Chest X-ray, PA view. Patient: 31 years old, sex F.
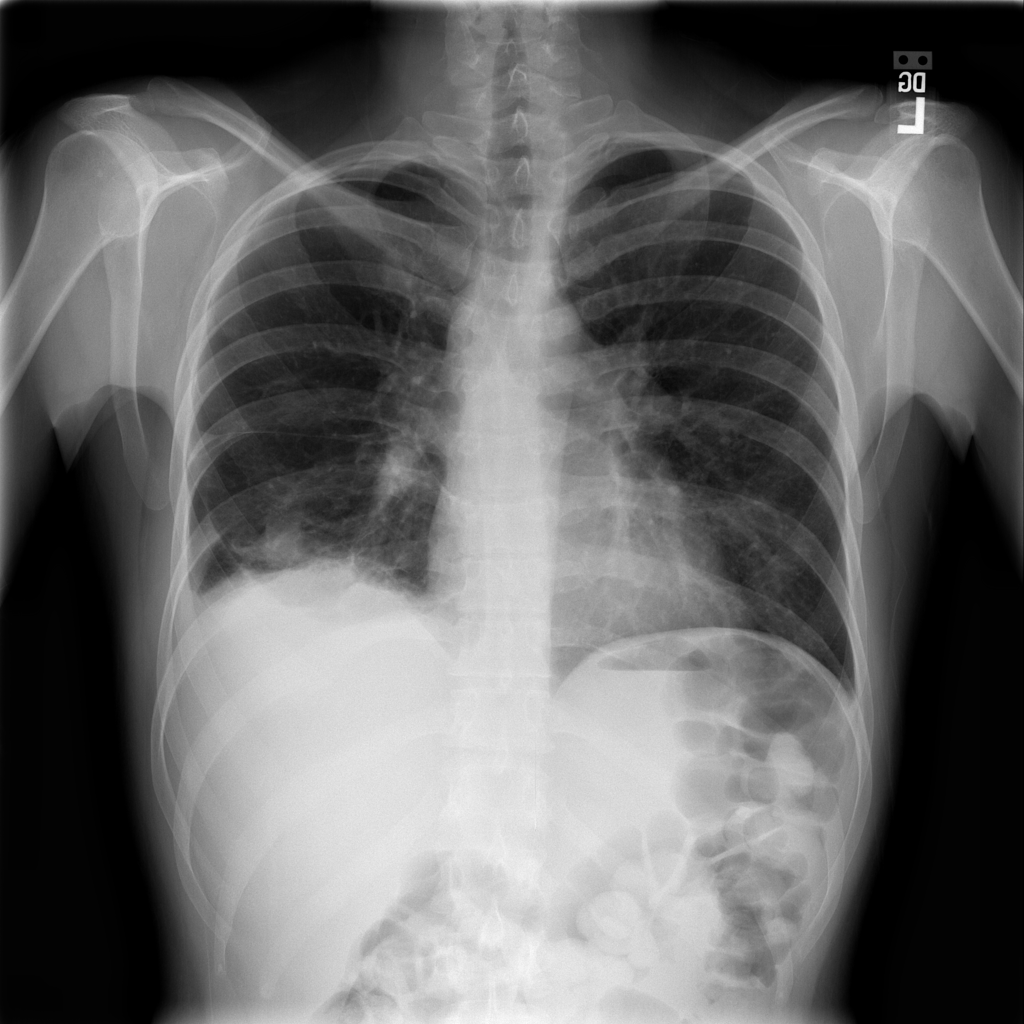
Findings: No Finding